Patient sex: F
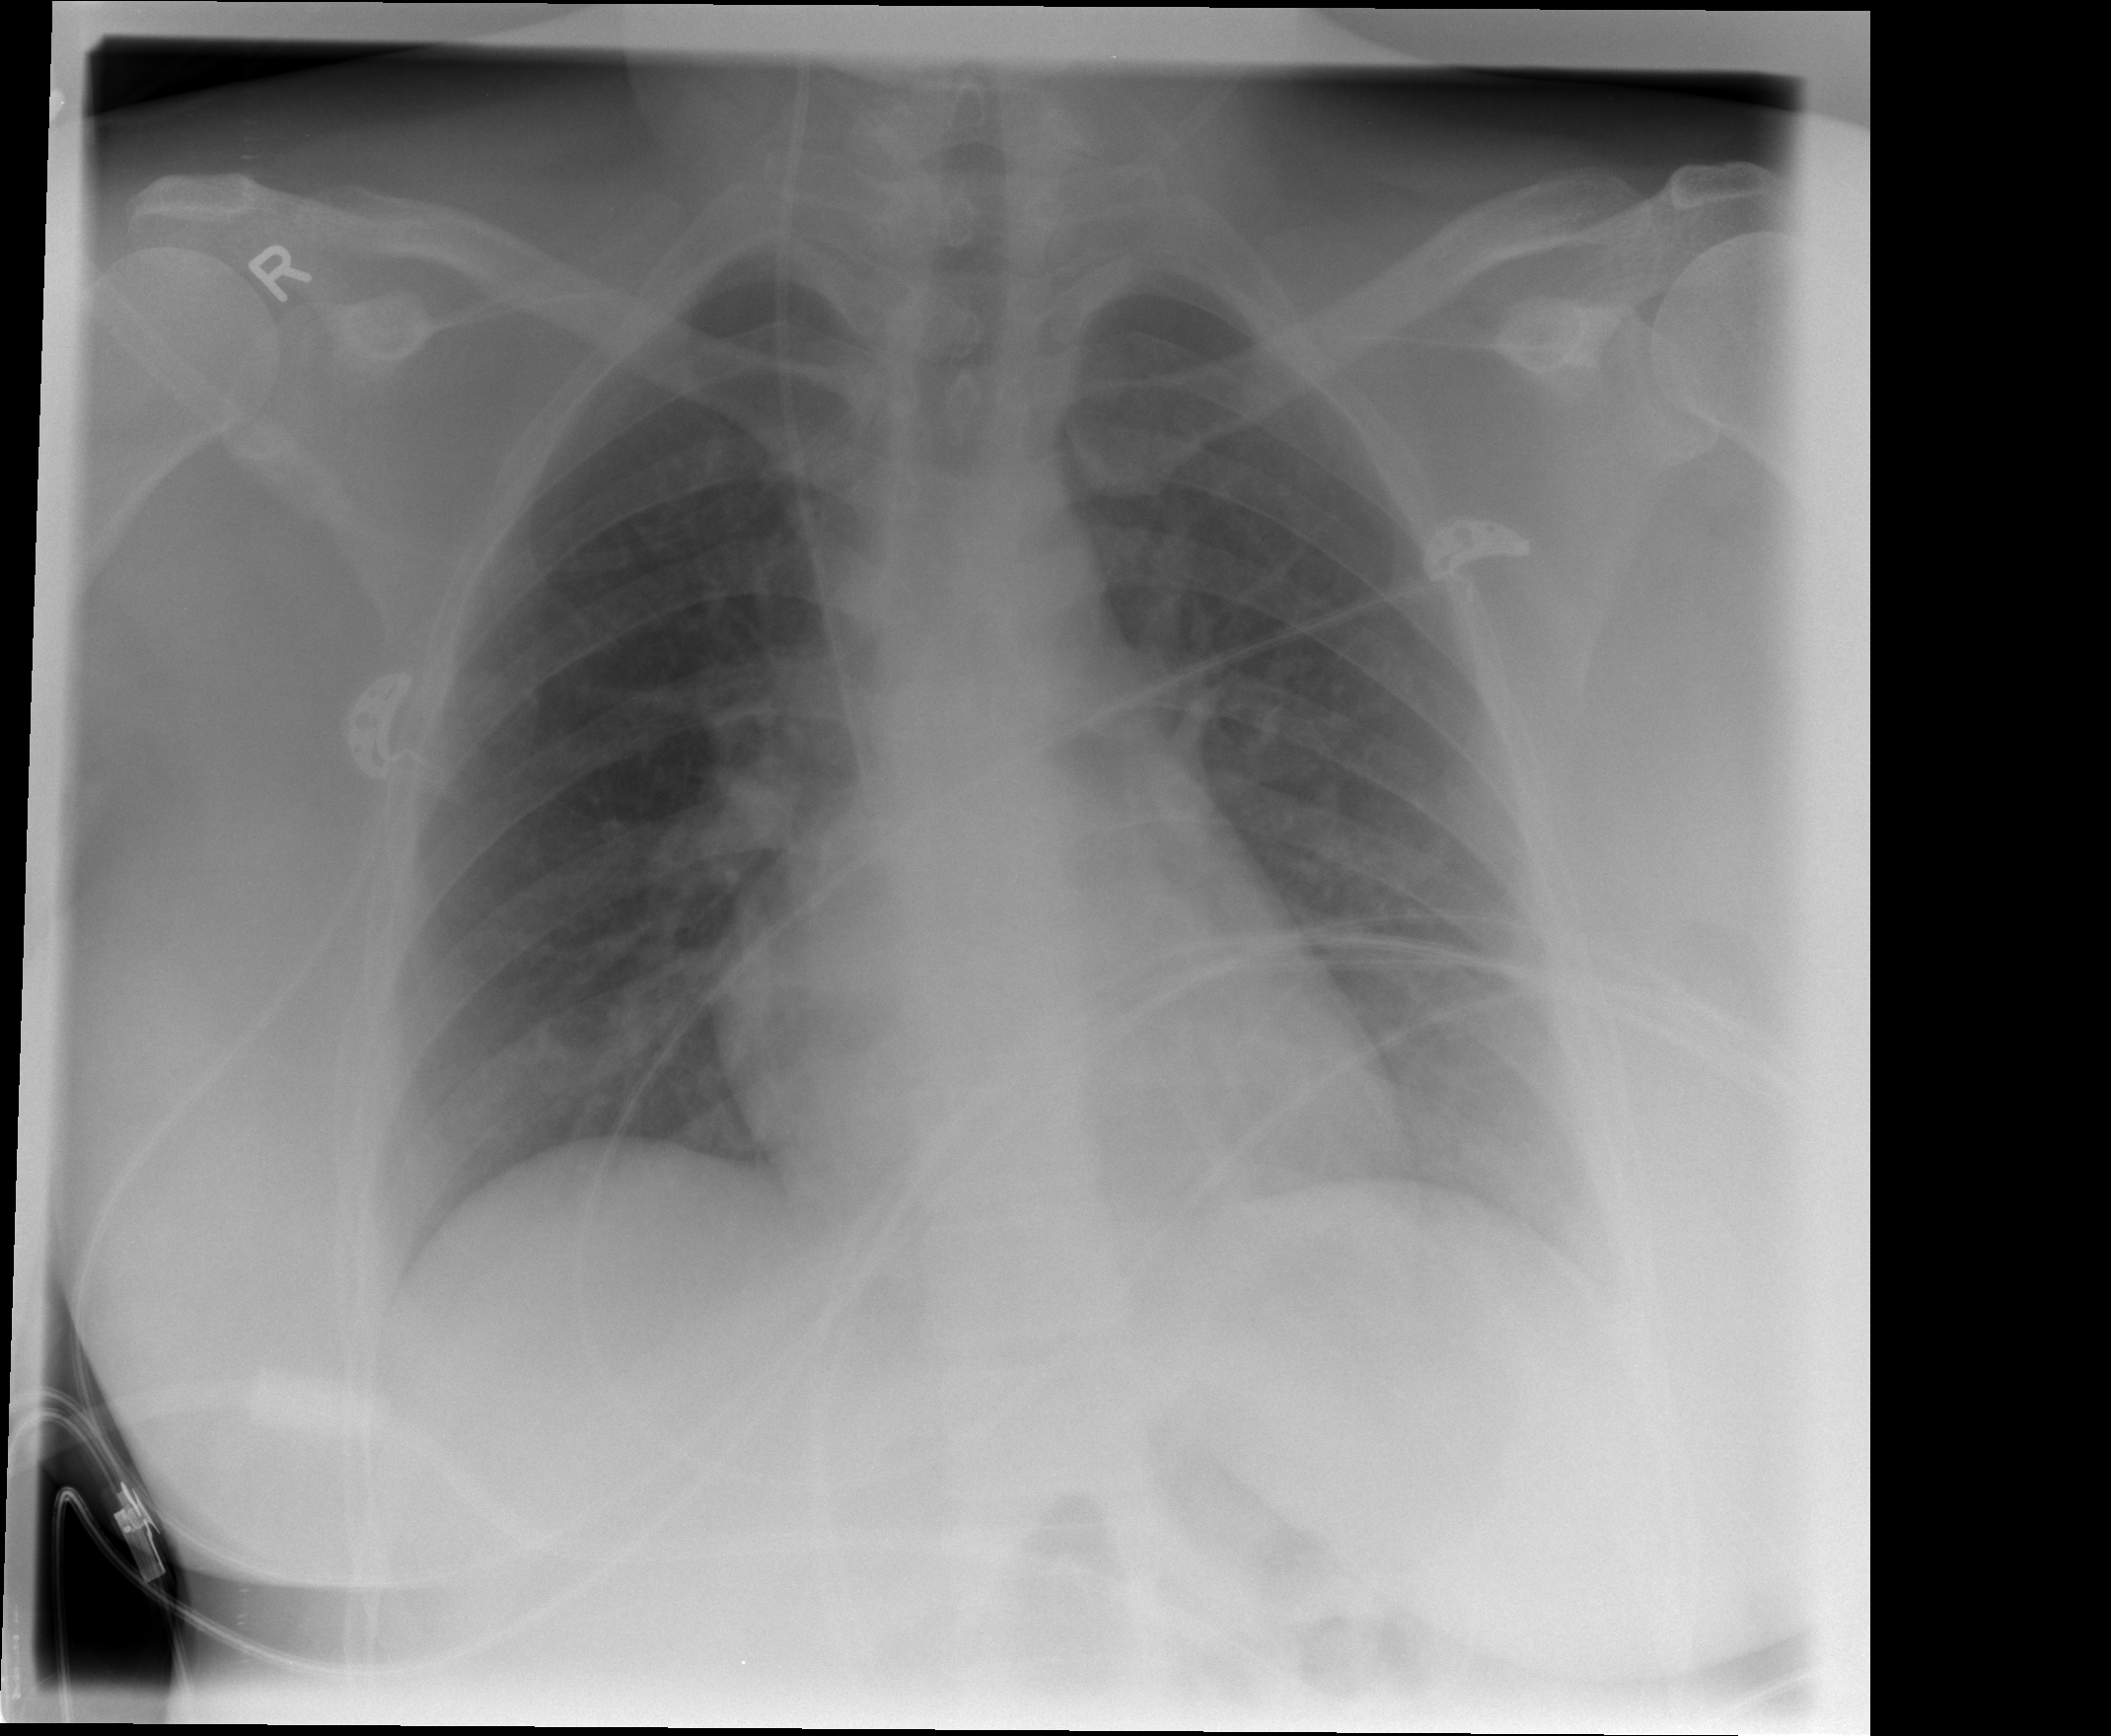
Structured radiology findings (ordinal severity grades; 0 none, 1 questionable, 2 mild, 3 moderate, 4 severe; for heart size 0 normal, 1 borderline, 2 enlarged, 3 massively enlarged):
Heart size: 0
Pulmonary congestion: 1
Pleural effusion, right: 0
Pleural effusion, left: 0
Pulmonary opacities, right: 0
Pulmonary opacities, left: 0
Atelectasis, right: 0
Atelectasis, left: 0